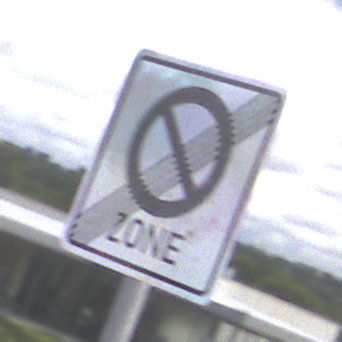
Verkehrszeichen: EndeEingeschraenktesHalteverbotZone
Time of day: MorningAfternoon
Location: Outdoor (Suburban)
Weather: PartlyCloudy
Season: NotSpecified
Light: Natural